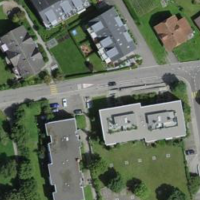
EUNIS habitat code: 54
Species observed at this site:
Cephalanthera longifolia